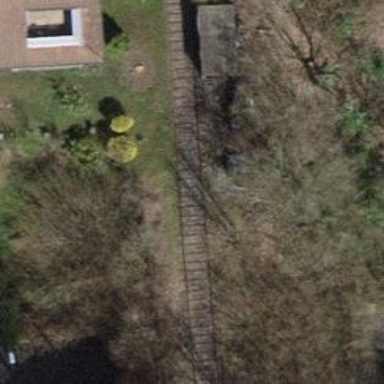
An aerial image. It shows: Abandoned railway.